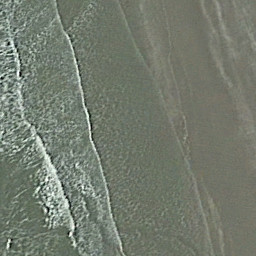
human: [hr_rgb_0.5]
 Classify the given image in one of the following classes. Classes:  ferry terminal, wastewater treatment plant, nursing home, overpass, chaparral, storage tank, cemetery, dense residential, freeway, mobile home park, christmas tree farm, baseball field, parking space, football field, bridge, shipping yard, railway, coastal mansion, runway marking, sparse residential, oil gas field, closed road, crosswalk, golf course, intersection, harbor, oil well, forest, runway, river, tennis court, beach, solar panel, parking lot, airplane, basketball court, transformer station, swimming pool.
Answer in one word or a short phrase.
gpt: beach